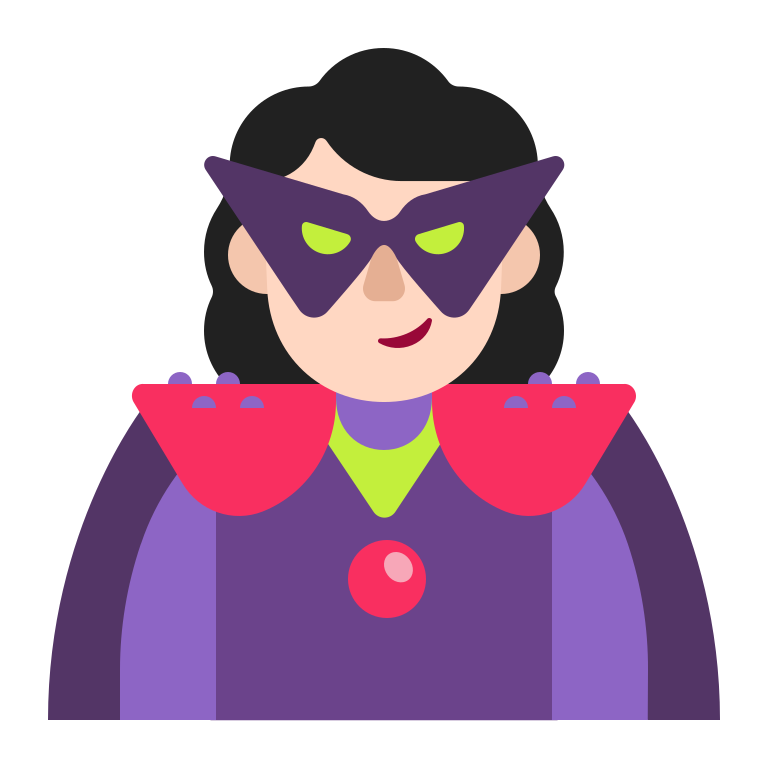
woman supervillain flat light